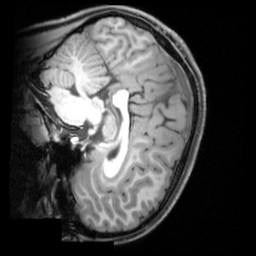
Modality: T1w
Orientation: sagittal
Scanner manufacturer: siemens
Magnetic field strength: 3 T
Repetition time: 1.9 s
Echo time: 0.00397 s